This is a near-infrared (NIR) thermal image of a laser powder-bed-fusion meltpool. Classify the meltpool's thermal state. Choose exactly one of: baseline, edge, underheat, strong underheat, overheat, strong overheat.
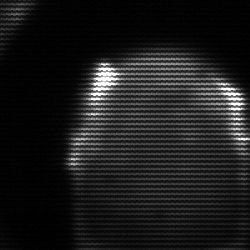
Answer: edge